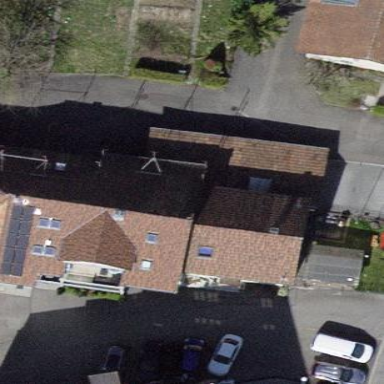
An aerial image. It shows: Terrace building.